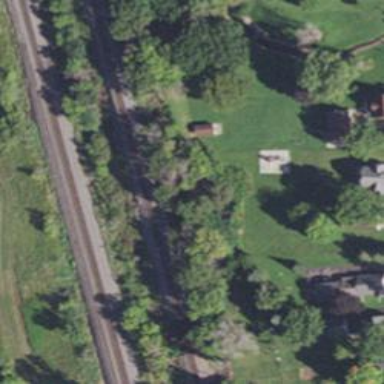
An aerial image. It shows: Railway track.